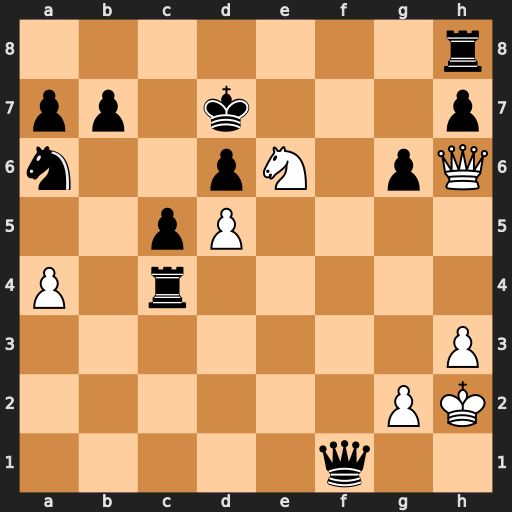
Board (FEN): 7r/pp1k3p/n2pN1pQ/2pP4/P1r5/7P/6PK/5q2
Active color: w
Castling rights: -
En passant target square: -
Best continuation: Qg7+ Qf7 Qxf7+